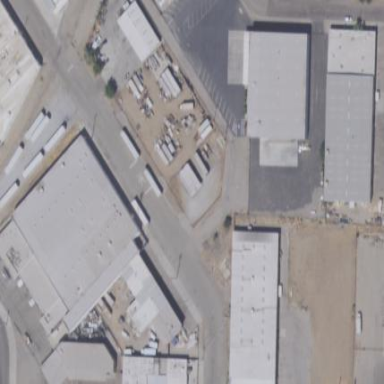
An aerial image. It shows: Industrial area.